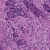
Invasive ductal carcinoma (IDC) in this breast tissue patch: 1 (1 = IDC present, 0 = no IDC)